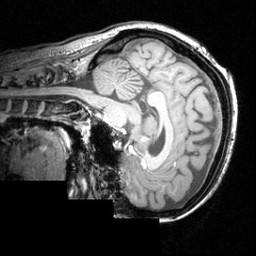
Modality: T1w
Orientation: sagittal
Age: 22
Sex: female
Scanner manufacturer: siemens
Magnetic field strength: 3.951 T
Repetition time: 2.5 s
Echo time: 0.00393 s